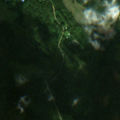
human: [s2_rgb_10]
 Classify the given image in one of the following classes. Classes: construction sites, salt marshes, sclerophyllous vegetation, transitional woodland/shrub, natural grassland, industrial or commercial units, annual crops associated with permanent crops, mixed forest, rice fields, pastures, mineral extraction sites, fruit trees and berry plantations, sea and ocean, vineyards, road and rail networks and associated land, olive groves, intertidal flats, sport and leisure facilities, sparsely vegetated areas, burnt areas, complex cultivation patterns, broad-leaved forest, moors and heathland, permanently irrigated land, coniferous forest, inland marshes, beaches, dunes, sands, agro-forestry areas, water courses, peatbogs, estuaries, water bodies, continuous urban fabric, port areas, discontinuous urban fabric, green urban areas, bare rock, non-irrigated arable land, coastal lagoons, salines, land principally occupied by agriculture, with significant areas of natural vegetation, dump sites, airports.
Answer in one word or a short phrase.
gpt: land principally occupied by agriculture, with significant areas of natural vegetation, coniferous forest, mixed forest